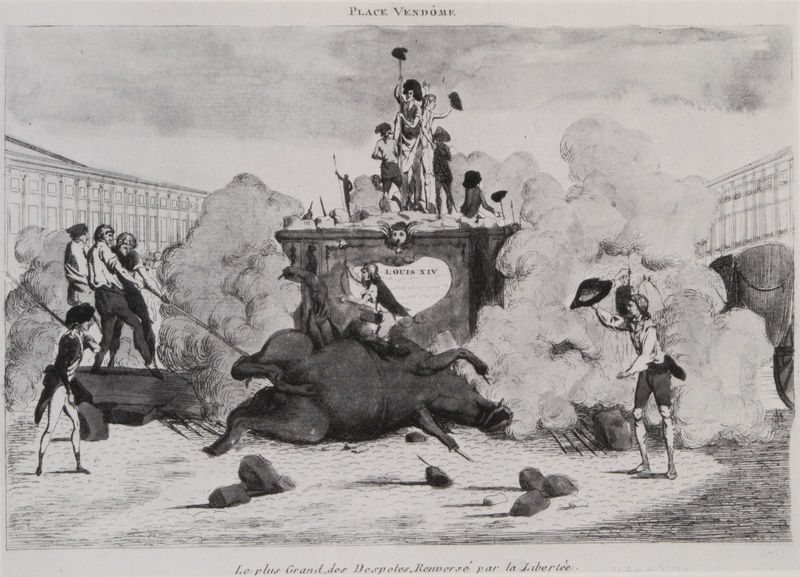
Titel: Der größte aller Despoten, von der Freiheit gestürzt
Standort: Paris
Institution: Bibliothèque Nationale.
Schlagwörter: baum, dunkel, feuer, himmel, kampf, kopf, körper, mann, schatten, wasser, weiß, wolken, fluss, frauen, menschen, see, stadt, ufer, fenster, frankreich, frau, grau, hell, hut, hüte, kleid, licht, männer, nase, paris, schwarz, skizze, strasse, säule, zeichnung, dach, gebäude, haus, schloss, tier, wolke, ansammlung, menge, feier, hemd, mützen, halten, mensch, sockel, stehen, stein, steine, tod, tot, portrait, signatur, häuser, büsche, qualm, rauch, boden, schnüre, kinder, pferd, reiter, skulptur, statue, beine, schrift, liegen, fassaden, pflaster, hosen, hemden, fels, grafik, graphik, nebel, hof, markt, platz, ziehen, französisch, rad, wagen, wagenrad, brand, dampf, krieg, schlacht, seile, könig, soldaten, frack, karikatur, tafel, inschrift, bauch, podest, freude, tor, arena, tusche, schwein, unterschrift, palast, seil, denkmal, stücke, druck, lithographie, radierung, stich, lithografie, revolution, text, uniform, aufstand, soldat, bürger, staub, beschriftung, jagd, sieg, rau, triumph, statuen, sterben, gewehr, freiheit, krieger, sturz, felsbrocken, lanzen, baüme, flinte, jagt, speer, töten, sebel, wildschwein, stier, stiere, gestürzt, französische revolution, freiheitsmütze, lavierung, eber, schießen, hasu, stürzen, liberta, rumpf, monster, gruss, schuss, paläste, siegessäule, rauchwolken, mahnmal, louis, häser, erlegen, place vendome, zerren, radierund, staubwolken, siegreich, freiheitskampf, schüsse, staubwolke, ludwig xiv, ziechnung, louis xiv, zusammenhalt, kursive, vendome, place, despot, despoten, erlegung, häh, libertée, ludwig der xiv, place vemdome, place vendme, place verdon, schnaue, ets, apris+frankreich, revolution louis xiv, nkrieg, denkmalsturz